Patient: sex F, age 56
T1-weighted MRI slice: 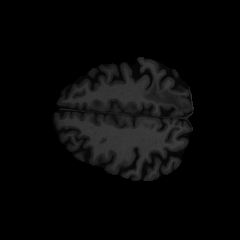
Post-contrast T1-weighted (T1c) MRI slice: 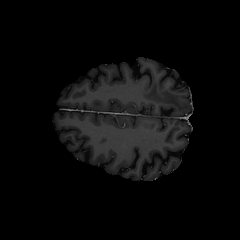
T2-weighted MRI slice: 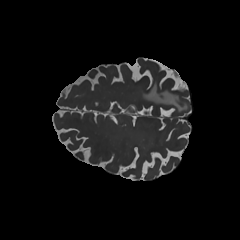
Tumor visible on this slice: yes
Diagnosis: Glioblastoma, IDH-wildtype
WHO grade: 4